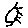
Label: sun